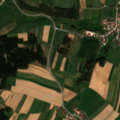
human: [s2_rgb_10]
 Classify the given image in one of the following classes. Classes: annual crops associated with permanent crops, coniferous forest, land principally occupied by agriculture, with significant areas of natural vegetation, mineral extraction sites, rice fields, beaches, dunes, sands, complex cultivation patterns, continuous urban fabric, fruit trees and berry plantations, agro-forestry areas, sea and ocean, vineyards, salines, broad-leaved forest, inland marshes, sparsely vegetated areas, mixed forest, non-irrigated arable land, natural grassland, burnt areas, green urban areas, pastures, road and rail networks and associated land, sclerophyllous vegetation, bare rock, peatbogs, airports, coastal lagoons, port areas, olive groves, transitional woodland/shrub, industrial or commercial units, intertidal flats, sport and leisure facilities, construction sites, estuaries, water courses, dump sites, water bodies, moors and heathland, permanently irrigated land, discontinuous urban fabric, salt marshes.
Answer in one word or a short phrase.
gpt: non-irrigated arable land, land principally occupied by agriculture, with significant areas of natural vegetation, coniferous forest